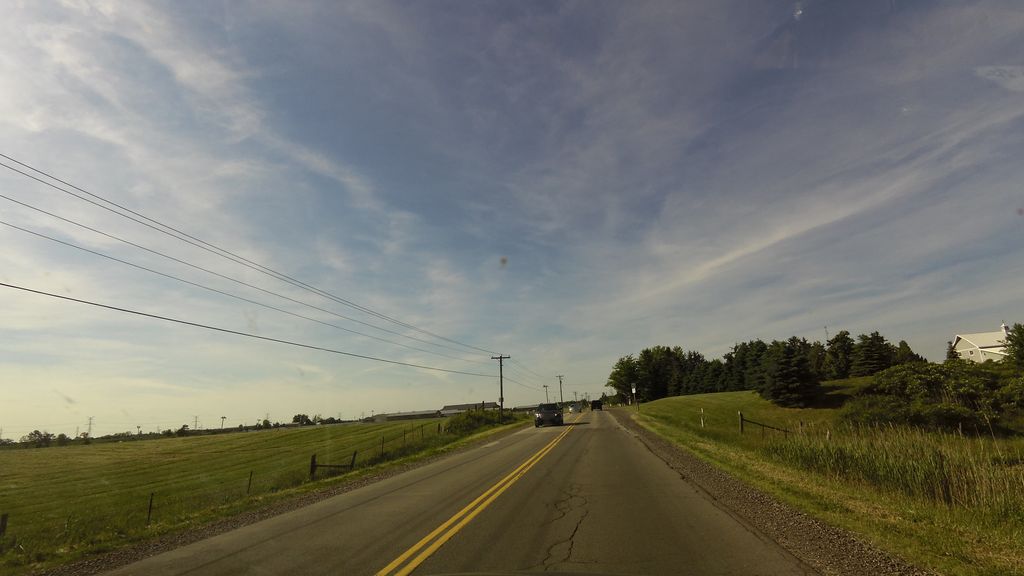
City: hamilton